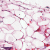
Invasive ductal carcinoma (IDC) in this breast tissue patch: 0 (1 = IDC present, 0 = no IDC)